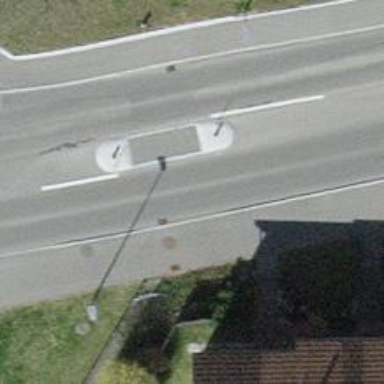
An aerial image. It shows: Unmarked crossing with pedestrian island.